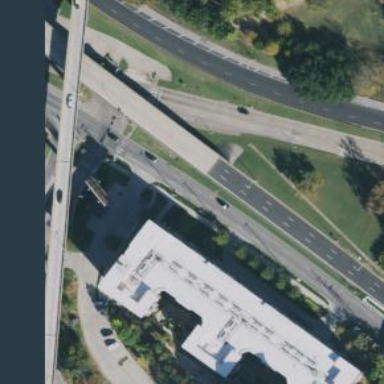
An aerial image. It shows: Primary highway with separate sidewalk.